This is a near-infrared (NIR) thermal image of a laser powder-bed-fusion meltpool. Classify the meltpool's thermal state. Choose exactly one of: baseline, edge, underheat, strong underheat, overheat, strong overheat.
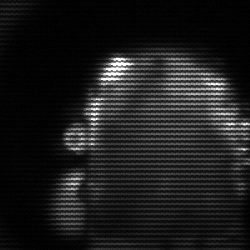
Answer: baseline